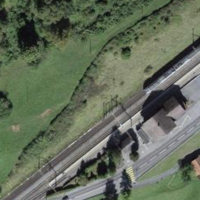
EUNIS habitat code: 24
Species observed at this site:
Phylloscopus collybita
Corvus corone
Passer domesticus
Turdus merula
Parus major
Delichon urbicum
Milvus migrans